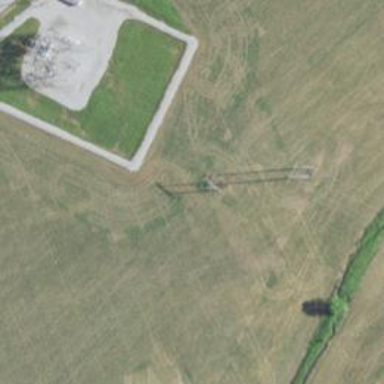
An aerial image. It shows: H-frame power tower design.